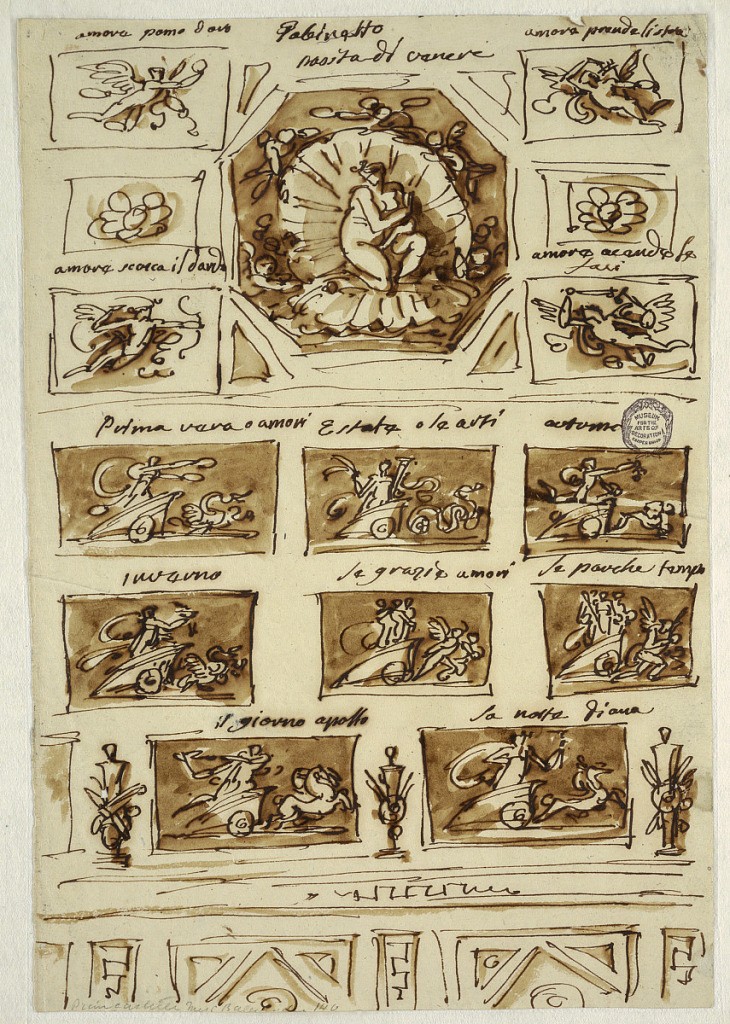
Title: Thumbnail Sketches
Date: ca. 1800
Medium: Pen and brown ink, brush and brown wash (iron gall ink) on Light brown laid paper
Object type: Drawing
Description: Sheet divided into fifteen thumbnail sketches. At top center, Venus in a shell. Around this are angels. Below, chariot scenes and trophies.